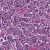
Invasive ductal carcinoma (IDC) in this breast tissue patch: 1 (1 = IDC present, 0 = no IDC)